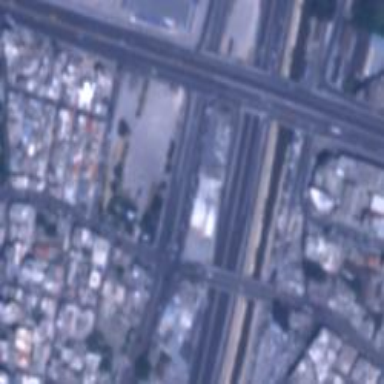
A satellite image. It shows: Motorway junction.